Interaction volume radius: 5 \u00c5
Interaction volume height: 10 \u00c5
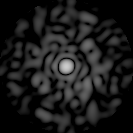
Disorder parameter: 0.7938